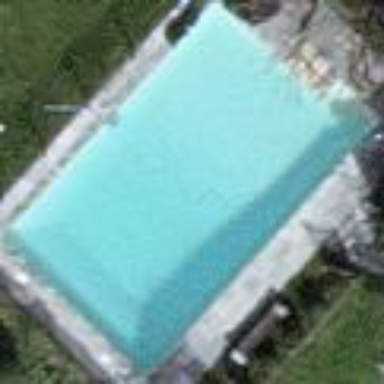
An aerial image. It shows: Swimming pool located in leisure land.